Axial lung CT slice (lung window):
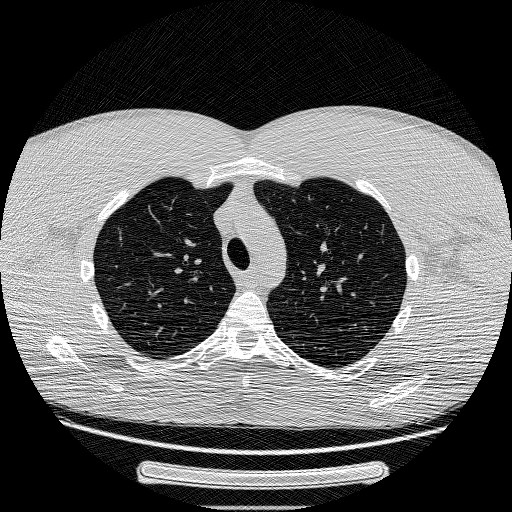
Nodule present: no